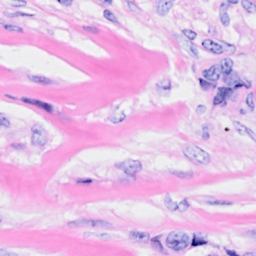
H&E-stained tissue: Breast